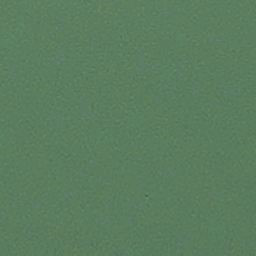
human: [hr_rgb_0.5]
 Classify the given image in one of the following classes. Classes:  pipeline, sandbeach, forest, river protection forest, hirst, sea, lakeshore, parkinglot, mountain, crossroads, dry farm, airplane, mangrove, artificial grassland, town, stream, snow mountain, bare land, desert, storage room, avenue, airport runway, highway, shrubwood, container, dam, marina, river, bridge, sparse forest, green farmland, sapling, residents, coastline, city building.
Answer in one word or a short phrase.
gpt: sea